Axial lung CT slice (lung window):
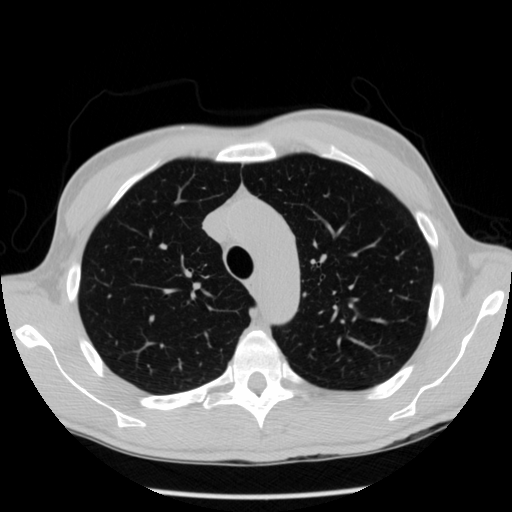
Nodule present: no